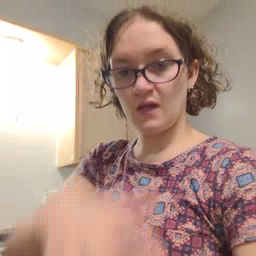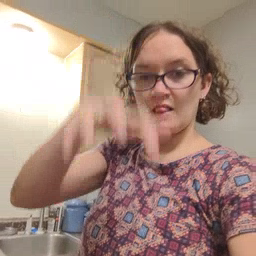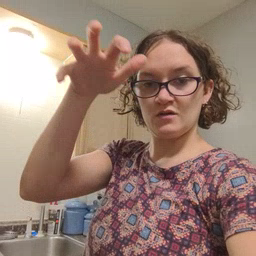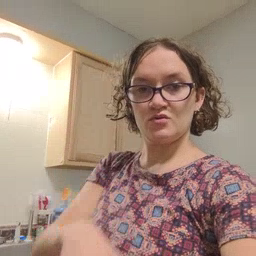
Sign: alligator